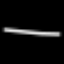
Label: line